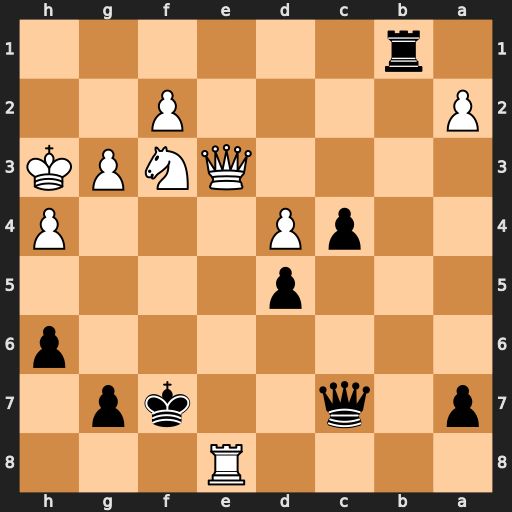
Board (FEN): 4R3/p1q2kp1/7p/3p4/2pP3P/4QNPK/P4P2/1r6
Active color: b
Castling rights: -
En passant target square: -
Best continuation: Qd7+ Kg2 Qxe8